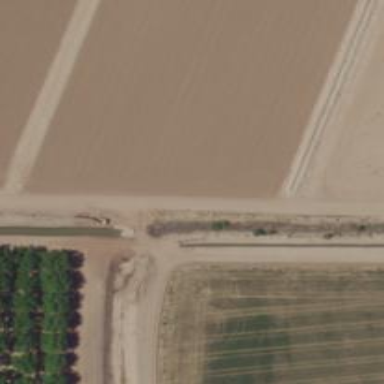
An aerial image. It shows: Irrigation culvert used for service.